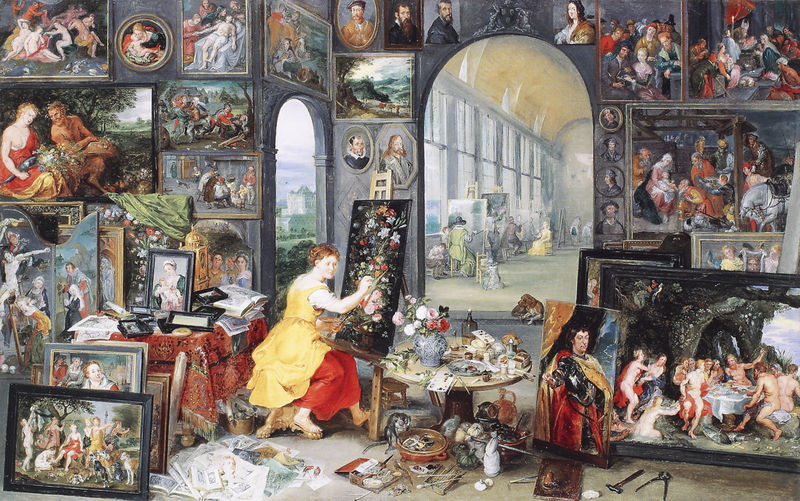
Titel: Allegorie auf die Malkunst
Künstler: Jan Brueghel d. Ä.
Institution: Privatsammlung
Schlagwörter: gemälde, mann, schatten, umhang, gelb, landschaft, blumen, fenster, frau, kleid, licht, raum, tisch, zimmer, blick, hund, rot, malerei, flasche, rahmen, teller, bild, portrait, porträt, spiegel, renaissance, chaos, stillleben, vase, topf, bilder, sitz, italien, schule, farben, farbe, hocker, saal, rundbogen, atelier, malerin, staffelei, nackte, halle, flucht, katze, barfuss, arrangement, gewölbe, künstler, leinwand, künstlerin, malen, pinsel, festmahl, viel, rüstung, rom, fluchtpunkt, sammlung, fresko, unordnung, studio, zuhause, zange, musuem, historien, wimmelbild, bild im bild atelier